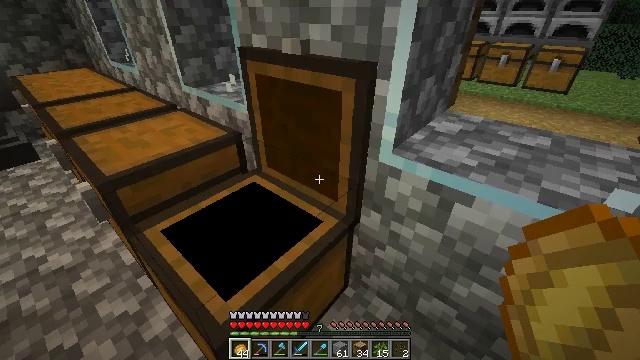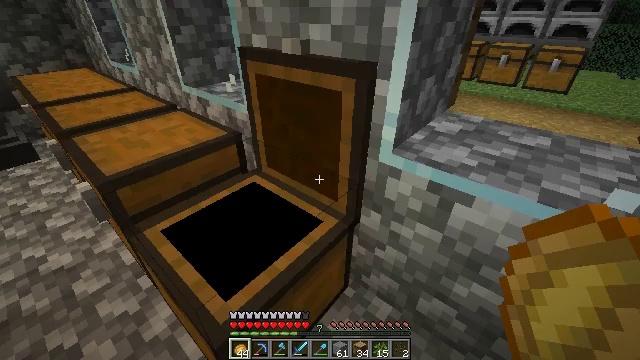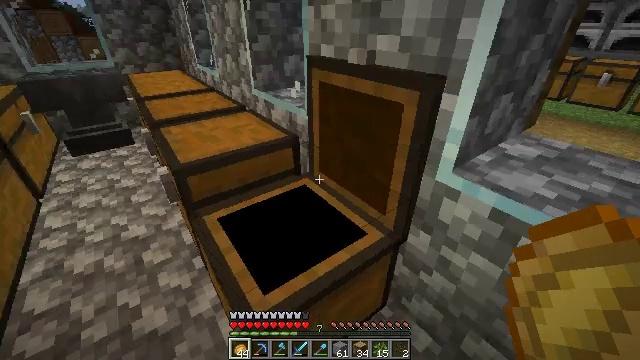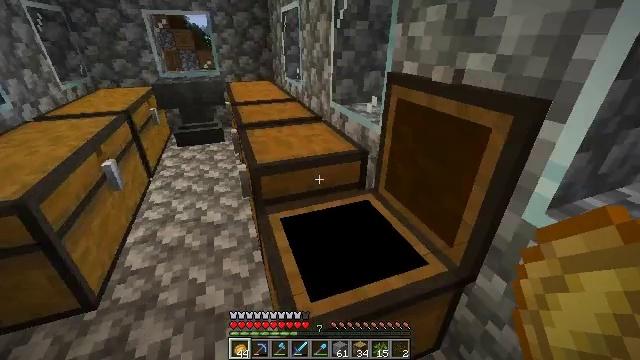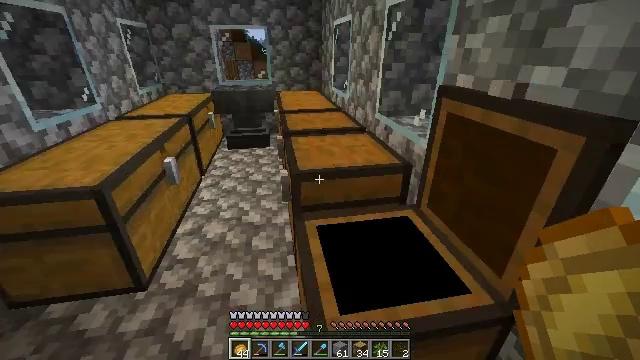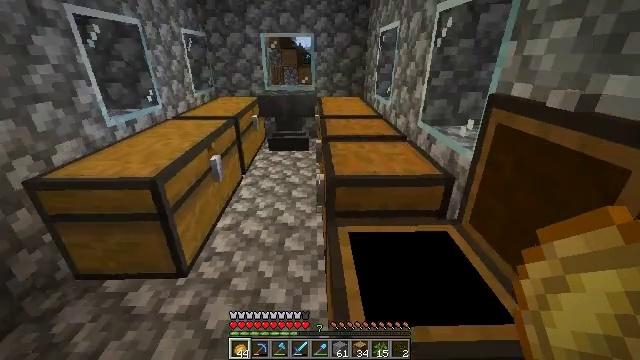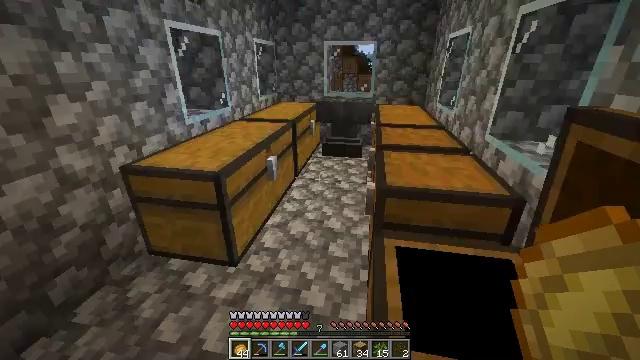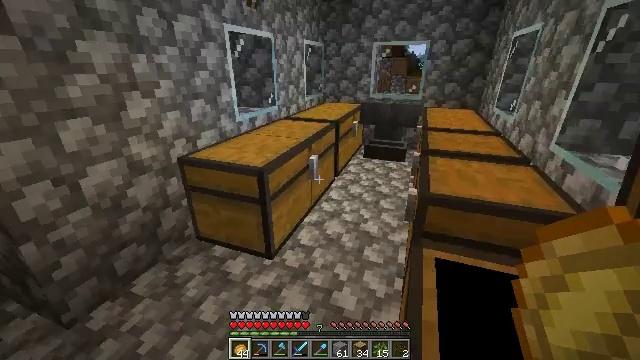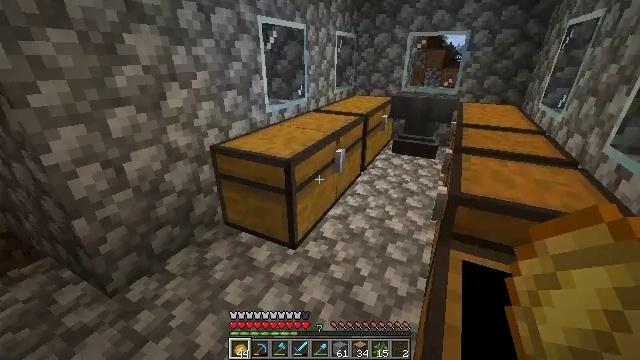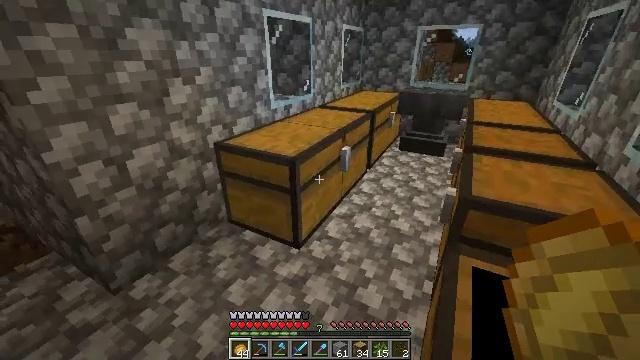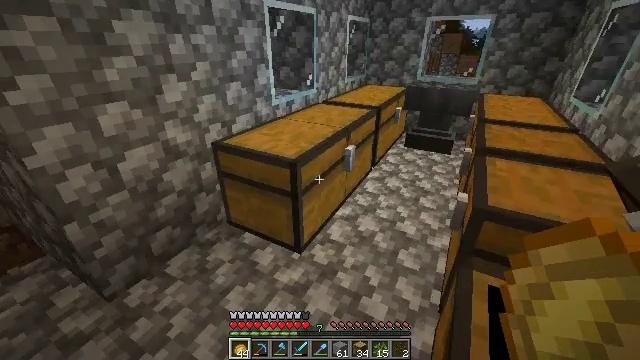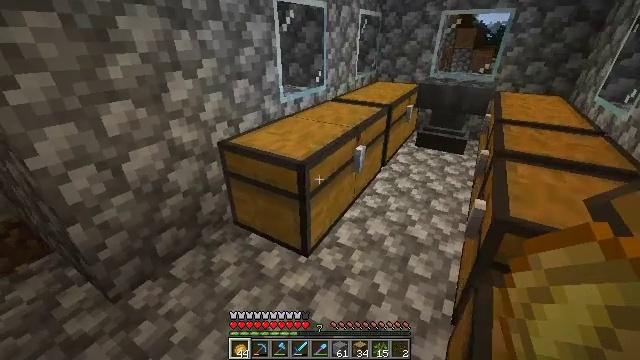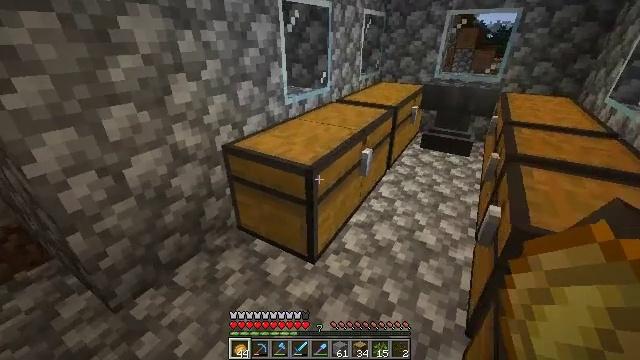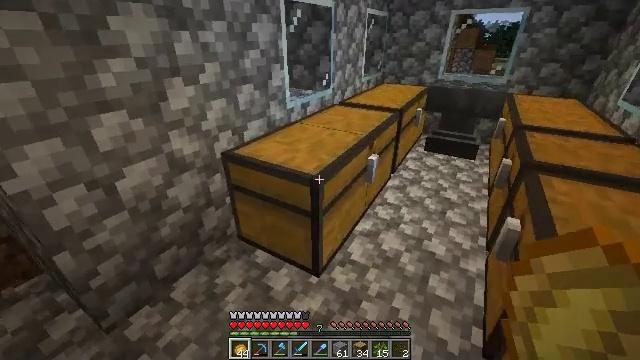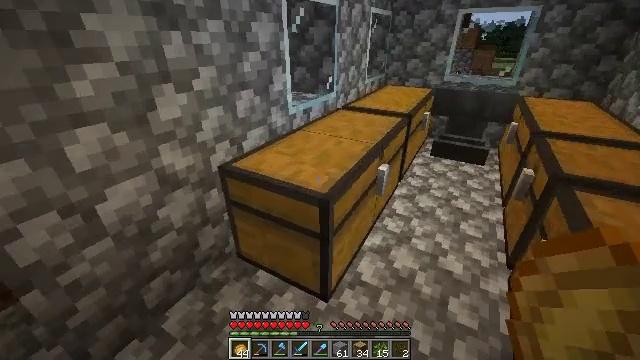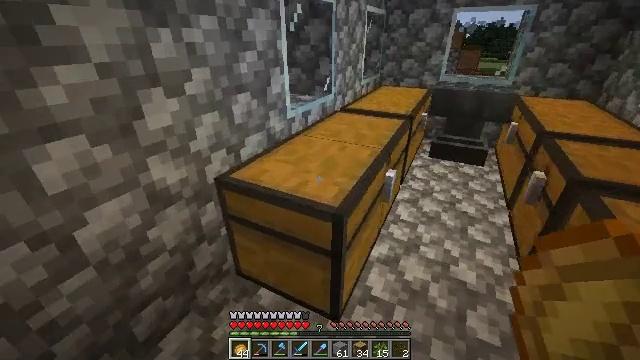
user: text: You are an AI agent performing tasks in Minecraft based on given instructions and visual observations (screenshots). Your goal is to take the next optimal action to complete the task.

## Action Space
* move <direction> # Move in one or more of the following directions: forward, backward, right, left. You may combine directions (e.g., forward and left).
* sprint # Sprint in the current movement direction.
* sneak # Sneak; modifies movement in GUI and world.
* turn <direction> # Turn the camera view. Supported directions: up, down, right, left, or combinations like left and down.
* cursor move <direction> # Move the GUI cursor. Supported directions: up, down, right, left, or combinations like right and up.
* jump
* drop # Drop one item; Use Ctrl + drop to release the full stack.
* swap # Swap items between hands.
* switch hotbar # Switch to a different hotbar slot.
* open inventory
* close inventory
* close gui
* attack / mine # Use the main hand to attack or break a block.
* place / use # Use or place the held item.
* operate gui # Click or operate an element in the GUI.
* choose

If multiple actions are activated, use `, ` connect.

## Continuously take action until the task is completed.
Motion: motion action
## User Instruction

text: Attack the brewing stand to gather it.
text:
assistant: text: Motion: no_op
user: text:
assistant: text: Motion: turn left and up
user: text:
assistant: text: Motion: turn left and up
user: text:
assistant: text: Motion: turn left and up
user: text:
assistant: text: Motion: turn left and up
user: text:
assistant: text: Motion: turn left and up
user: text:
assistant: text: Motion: turn left
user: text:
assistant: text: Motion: turn left and down
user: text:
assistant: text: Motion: move forward, turn left and down
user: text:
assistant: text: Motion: move forward, turn down
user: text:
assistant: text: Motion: move forward, turn left
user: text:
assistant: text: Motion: move forward
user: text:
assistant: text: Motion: move forward
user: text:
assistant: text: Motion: move forward and move left
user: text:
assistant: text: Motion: move forward and move left, turn right
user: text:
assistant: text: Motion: move forward and move left, turn right
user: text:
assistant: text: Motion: move forward and move left, turn right
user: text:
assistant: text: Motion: move forward, turn right
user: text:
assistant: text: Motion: move forward, turn right
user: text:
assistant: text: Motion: move forward, turn right
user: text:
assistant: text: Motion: move forward, turn right
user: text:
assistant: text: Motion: move forward, turn right
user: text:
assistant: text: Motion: move forward, turn right
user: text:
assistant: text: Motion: move forward
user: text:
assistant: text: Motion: move forward
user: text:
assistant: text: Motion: move forward
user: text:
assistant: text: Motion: move forward, turn left
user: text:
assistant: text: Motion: move forward, turn left and up
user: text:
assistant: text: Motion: move forward, turn left and up
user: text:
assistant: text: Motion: move forward, turn left and up